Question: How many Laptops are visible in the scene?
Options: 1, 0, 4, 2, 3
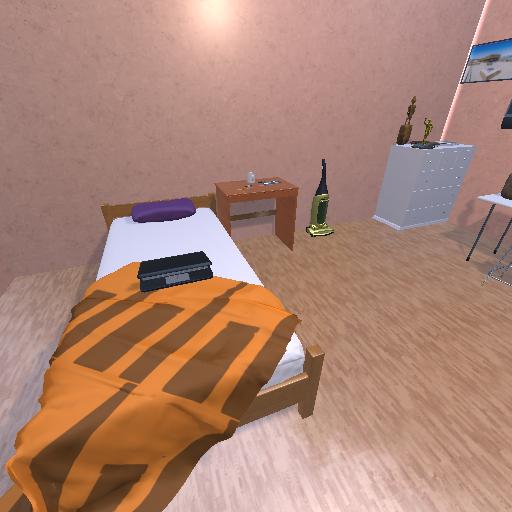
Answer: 1